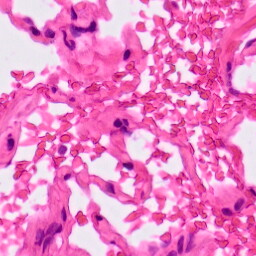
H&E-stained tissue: Lung